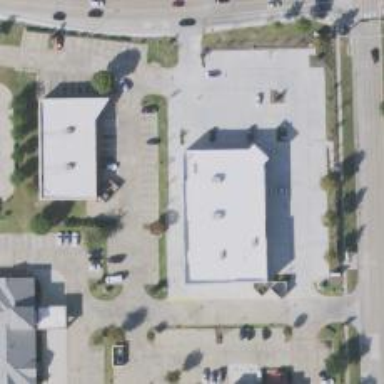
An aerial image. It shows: Pharmacy providing healthcare services.